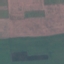
Land use / land cover class: AnnualCrop